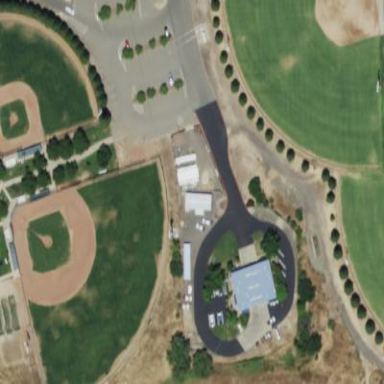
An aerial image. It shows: Baseball pitch for leisure land activities.